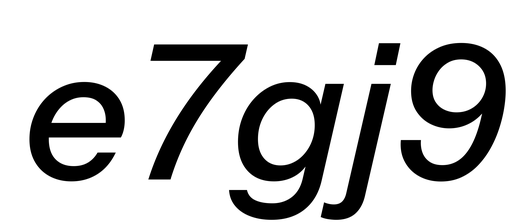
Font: InstrumentSans-Italic_Medium_Italic